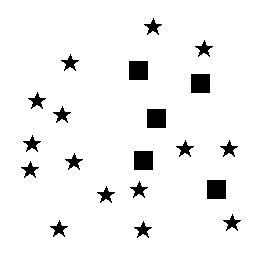
Squares: 5
Triangles: 0
Stars: 15
Total shapes: 20